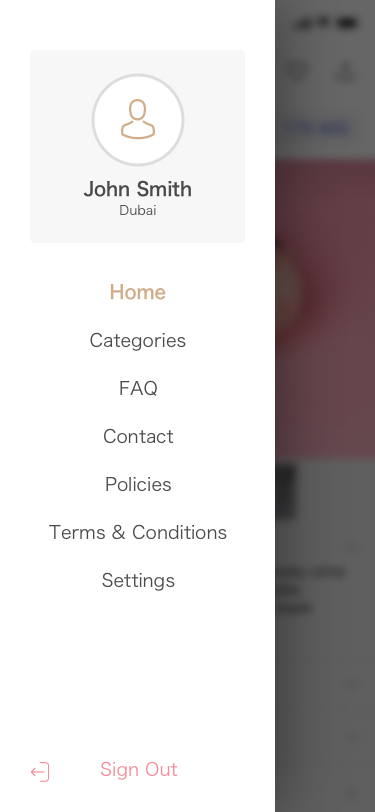
Text in this UI design:
175 AED
Southdown Spinning Fibre
589
Details
589
Shipping & Policies
Product Details
British heritage breed. Dense, resilient, bulky white wool. Dyes well and resists felting. Versatile, medium handle. 28-30 microns. 80mm staple length.

Because it resists felting, Southdown is great for socks (3 ply is the best) and children’s clothing.

This is a nicely prepared top that spins easily.
Description
Sign Out
Home
Categories
FAQ
Contact
Policies
Terms & Conditions
Settings
John Smith
Dubai